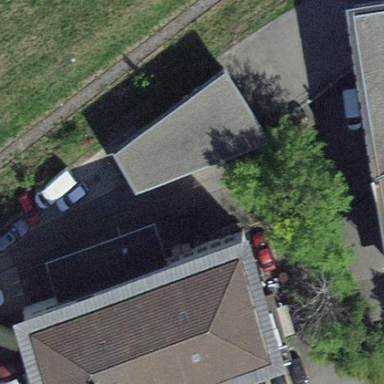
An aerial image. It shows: Commercial building.